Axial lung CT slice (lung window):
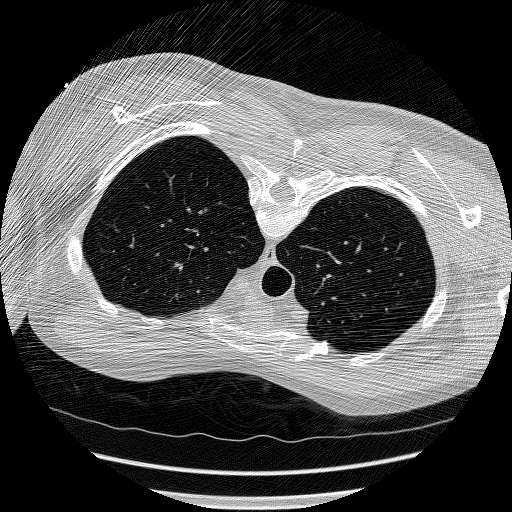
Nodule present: no